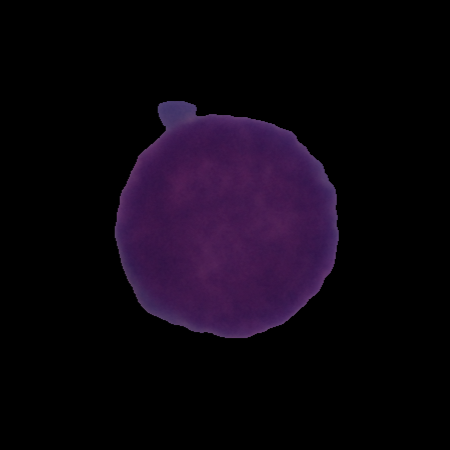
Label: cancer